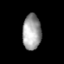
Tissue: lung
Cell type: Epithelial cells
Senescence score: 0.1889
Nuclear area (px): 635
Mean DAPI intensity: 162.244